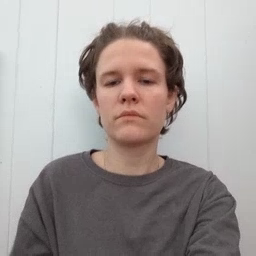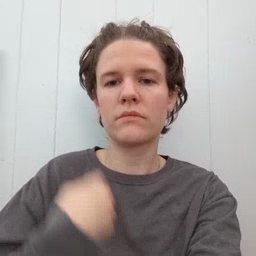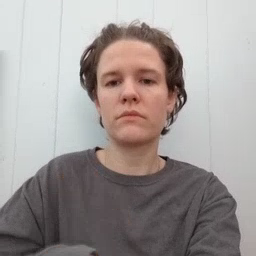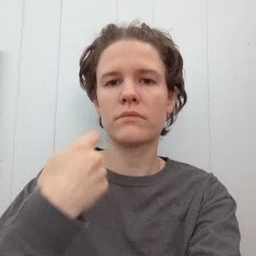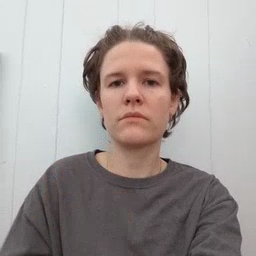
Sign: zipper